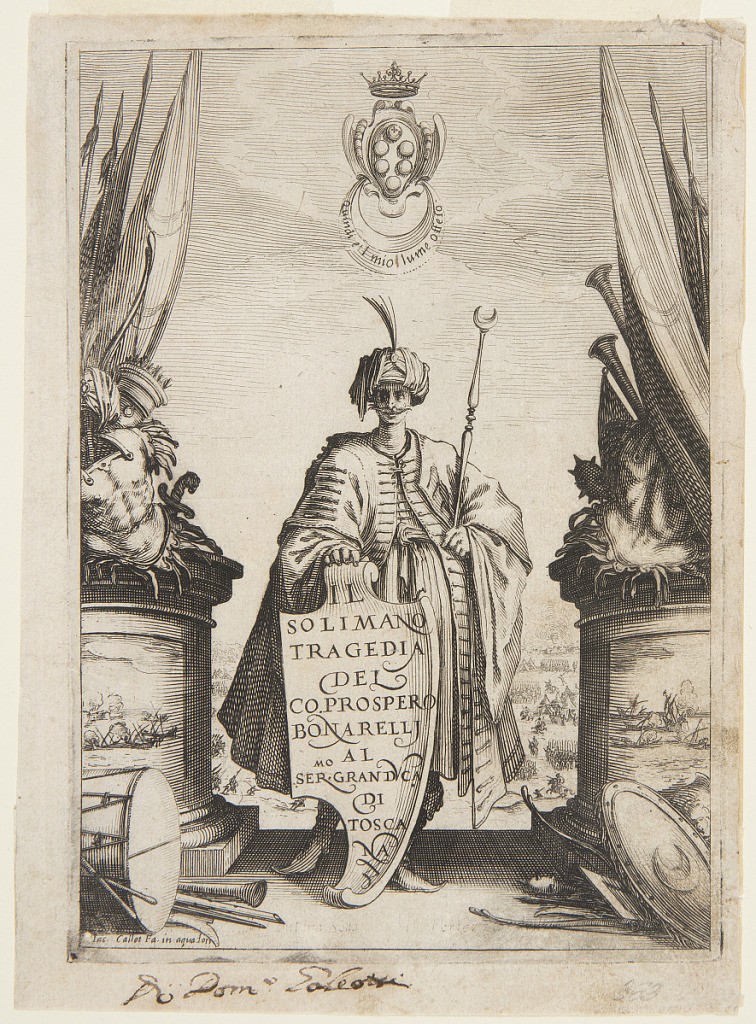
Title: Frontispiece of Soliman, Second State
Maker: Jacques Callot, French, 1592–1635
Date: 1620
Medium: Black ink on paper
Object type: Print
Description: Vertical rectangle. A man in Turkish robes, standing, facing frontally and holding a shield which is inscribed with the title, author, and the name of the Grand Duke of Tuscany, to whom the play, "Il Solimano" is dedicated. The man represents Soliman the First. Trophies around him, and battle scenes. The Medici arms above. Lower left: "Fa. in aqua Forte."